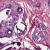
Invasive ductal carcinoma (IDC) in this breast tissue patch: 0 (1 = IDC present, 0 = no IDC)